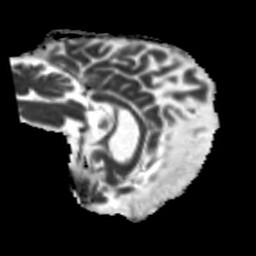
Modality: MD
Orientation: sagittal
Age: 62
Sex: male
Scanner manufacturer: siemens
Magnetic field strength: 3 T
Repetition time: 5.25 s
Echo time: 0.08 s